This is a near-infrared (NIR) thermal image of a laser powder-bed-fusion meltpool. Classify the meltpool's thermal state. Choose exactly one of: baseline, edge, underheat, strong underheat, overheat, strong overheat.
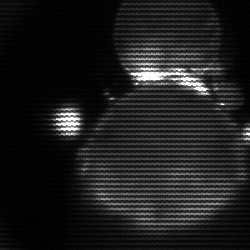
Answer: edge